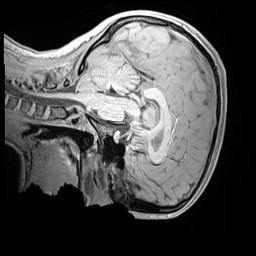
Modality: MP2RAGE
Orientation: sagittal
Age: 10
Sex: female
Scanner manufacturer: siemens
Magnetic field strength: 3 T
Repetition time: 4 s
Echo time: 0.00303 s